Question: I've got this form with the code:
'''
<form id="file-form" method="POST">
<input type="file"
onchange="openFile(event)" id="file-select">
<img id="output">
</form>
'''
using html5 and when i use this function it automatically calls the english version of text in mobile iOS phone:

Now what i'm wondering is, does anyone know how to change the language of when calling for file input?
Any help or input highly appreciated, thanks!
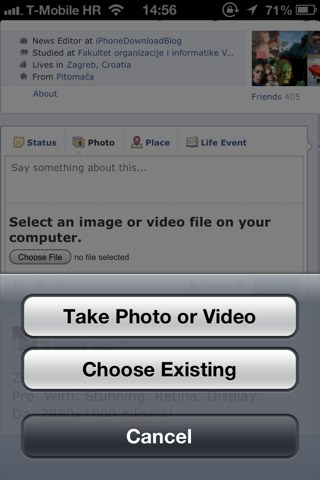
Answer: This comes from the users browser/OS and you can't change it.